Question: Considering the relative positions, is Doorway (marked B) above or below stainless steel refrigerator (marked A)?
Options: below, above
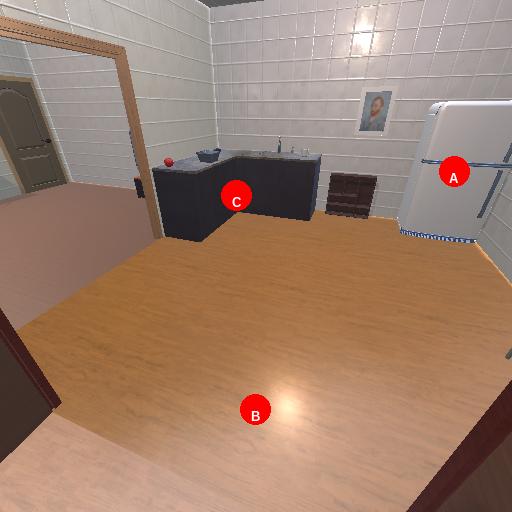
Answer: below